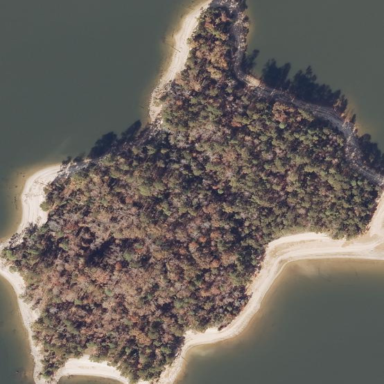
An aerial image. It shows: Island.